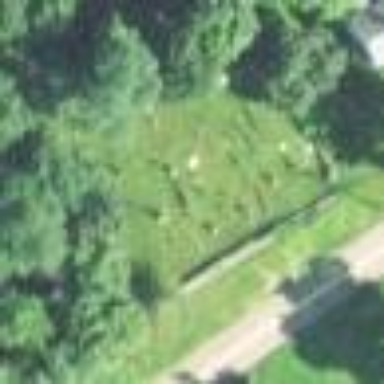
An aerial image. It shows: Private cemetery with magic category designation.